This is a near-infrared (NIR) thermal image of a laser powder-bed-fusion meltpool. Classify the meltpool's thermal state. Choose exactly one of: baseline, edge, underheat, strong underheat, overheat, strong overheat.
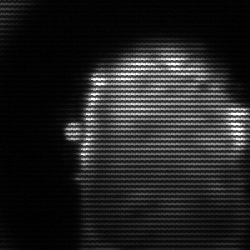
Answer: baseline